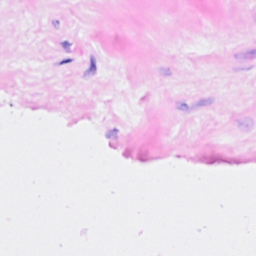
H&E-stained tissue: Breast